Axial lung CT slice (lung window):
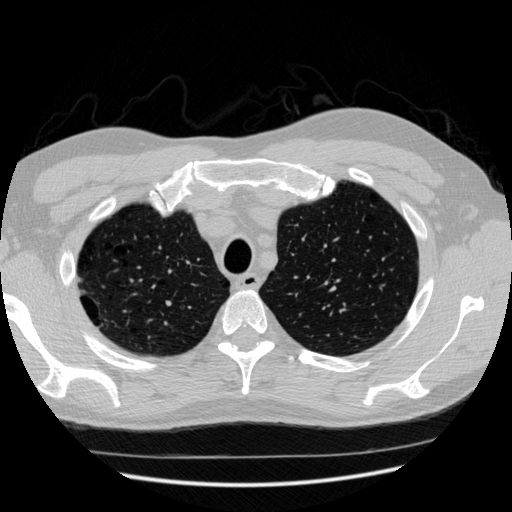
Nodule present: yes
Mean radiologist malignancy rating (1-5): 2